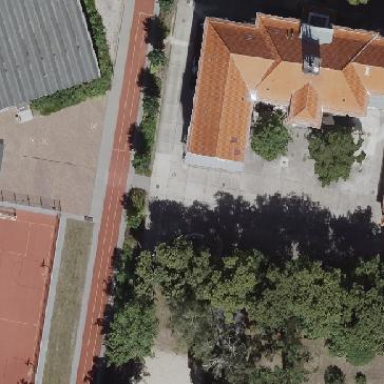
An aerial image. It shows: School surrounded by fence.